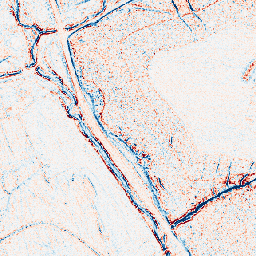
Category: edge_preserving
Decomposition family: bilateral
Decomposition parameters: d: 5
sigma_color: 150
sigma_space: 150
Upsampling method: area
Upsampling parameters: scale: 4
Upsampling scale: 4